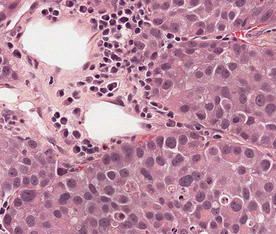
Tumor epithelial tissue: yes
Tumor-associated stroma tissue: yes
Normal tissue: no